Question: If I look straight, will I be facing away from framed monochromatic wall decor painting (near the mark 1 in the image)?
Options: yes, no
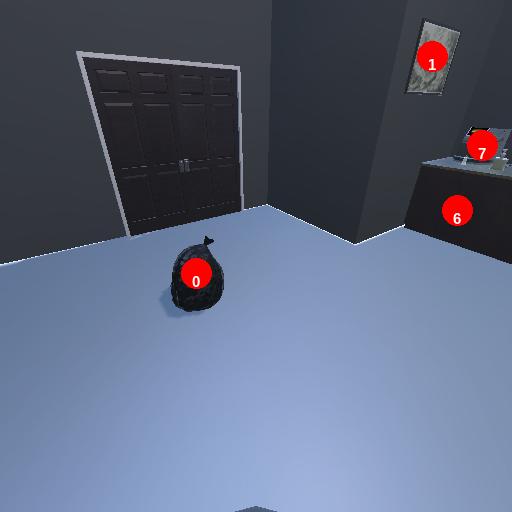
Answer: yes